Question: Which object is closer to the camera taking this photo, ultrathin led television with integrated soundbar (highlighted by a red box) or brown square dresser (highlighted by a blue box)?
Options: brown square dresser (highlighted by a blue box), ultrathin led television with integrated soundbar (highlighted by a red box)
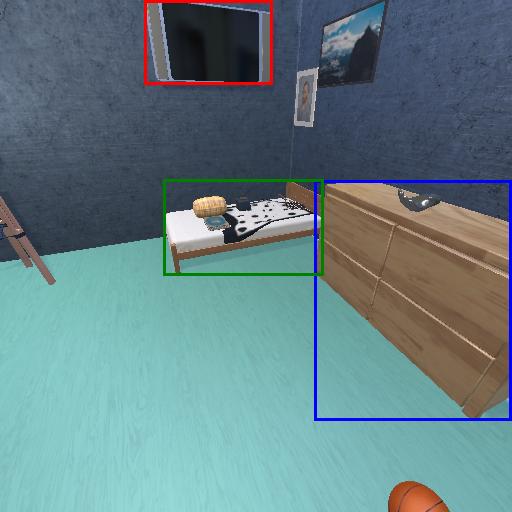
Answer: brown square dresser (highlighted by a blue box)